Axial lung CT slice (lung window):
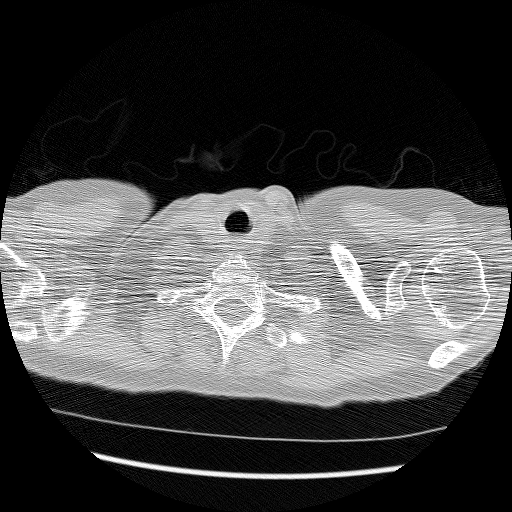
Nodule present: no